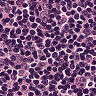
Metastatic tissue present: no